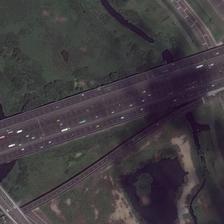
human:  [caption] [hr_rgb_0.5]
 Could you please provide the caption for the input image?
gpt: bridges are on a river with large pieces of meadows on two sides of it .

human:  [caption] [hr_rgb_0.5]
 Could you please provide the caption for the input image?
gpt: a broad bridge across a curved river and a small lake .

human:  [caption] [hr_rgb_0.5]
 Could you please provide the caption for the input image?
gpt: two bridges are crossed on a river .

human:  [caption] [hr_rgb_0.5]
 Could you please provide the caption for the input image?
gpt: large tracts of green land and residential areas are connected by wide bridges .

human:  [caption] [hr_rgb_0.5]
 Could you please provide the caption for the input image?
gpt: two long bridges is on a river with a large piece of meadow next to it .